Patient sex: M
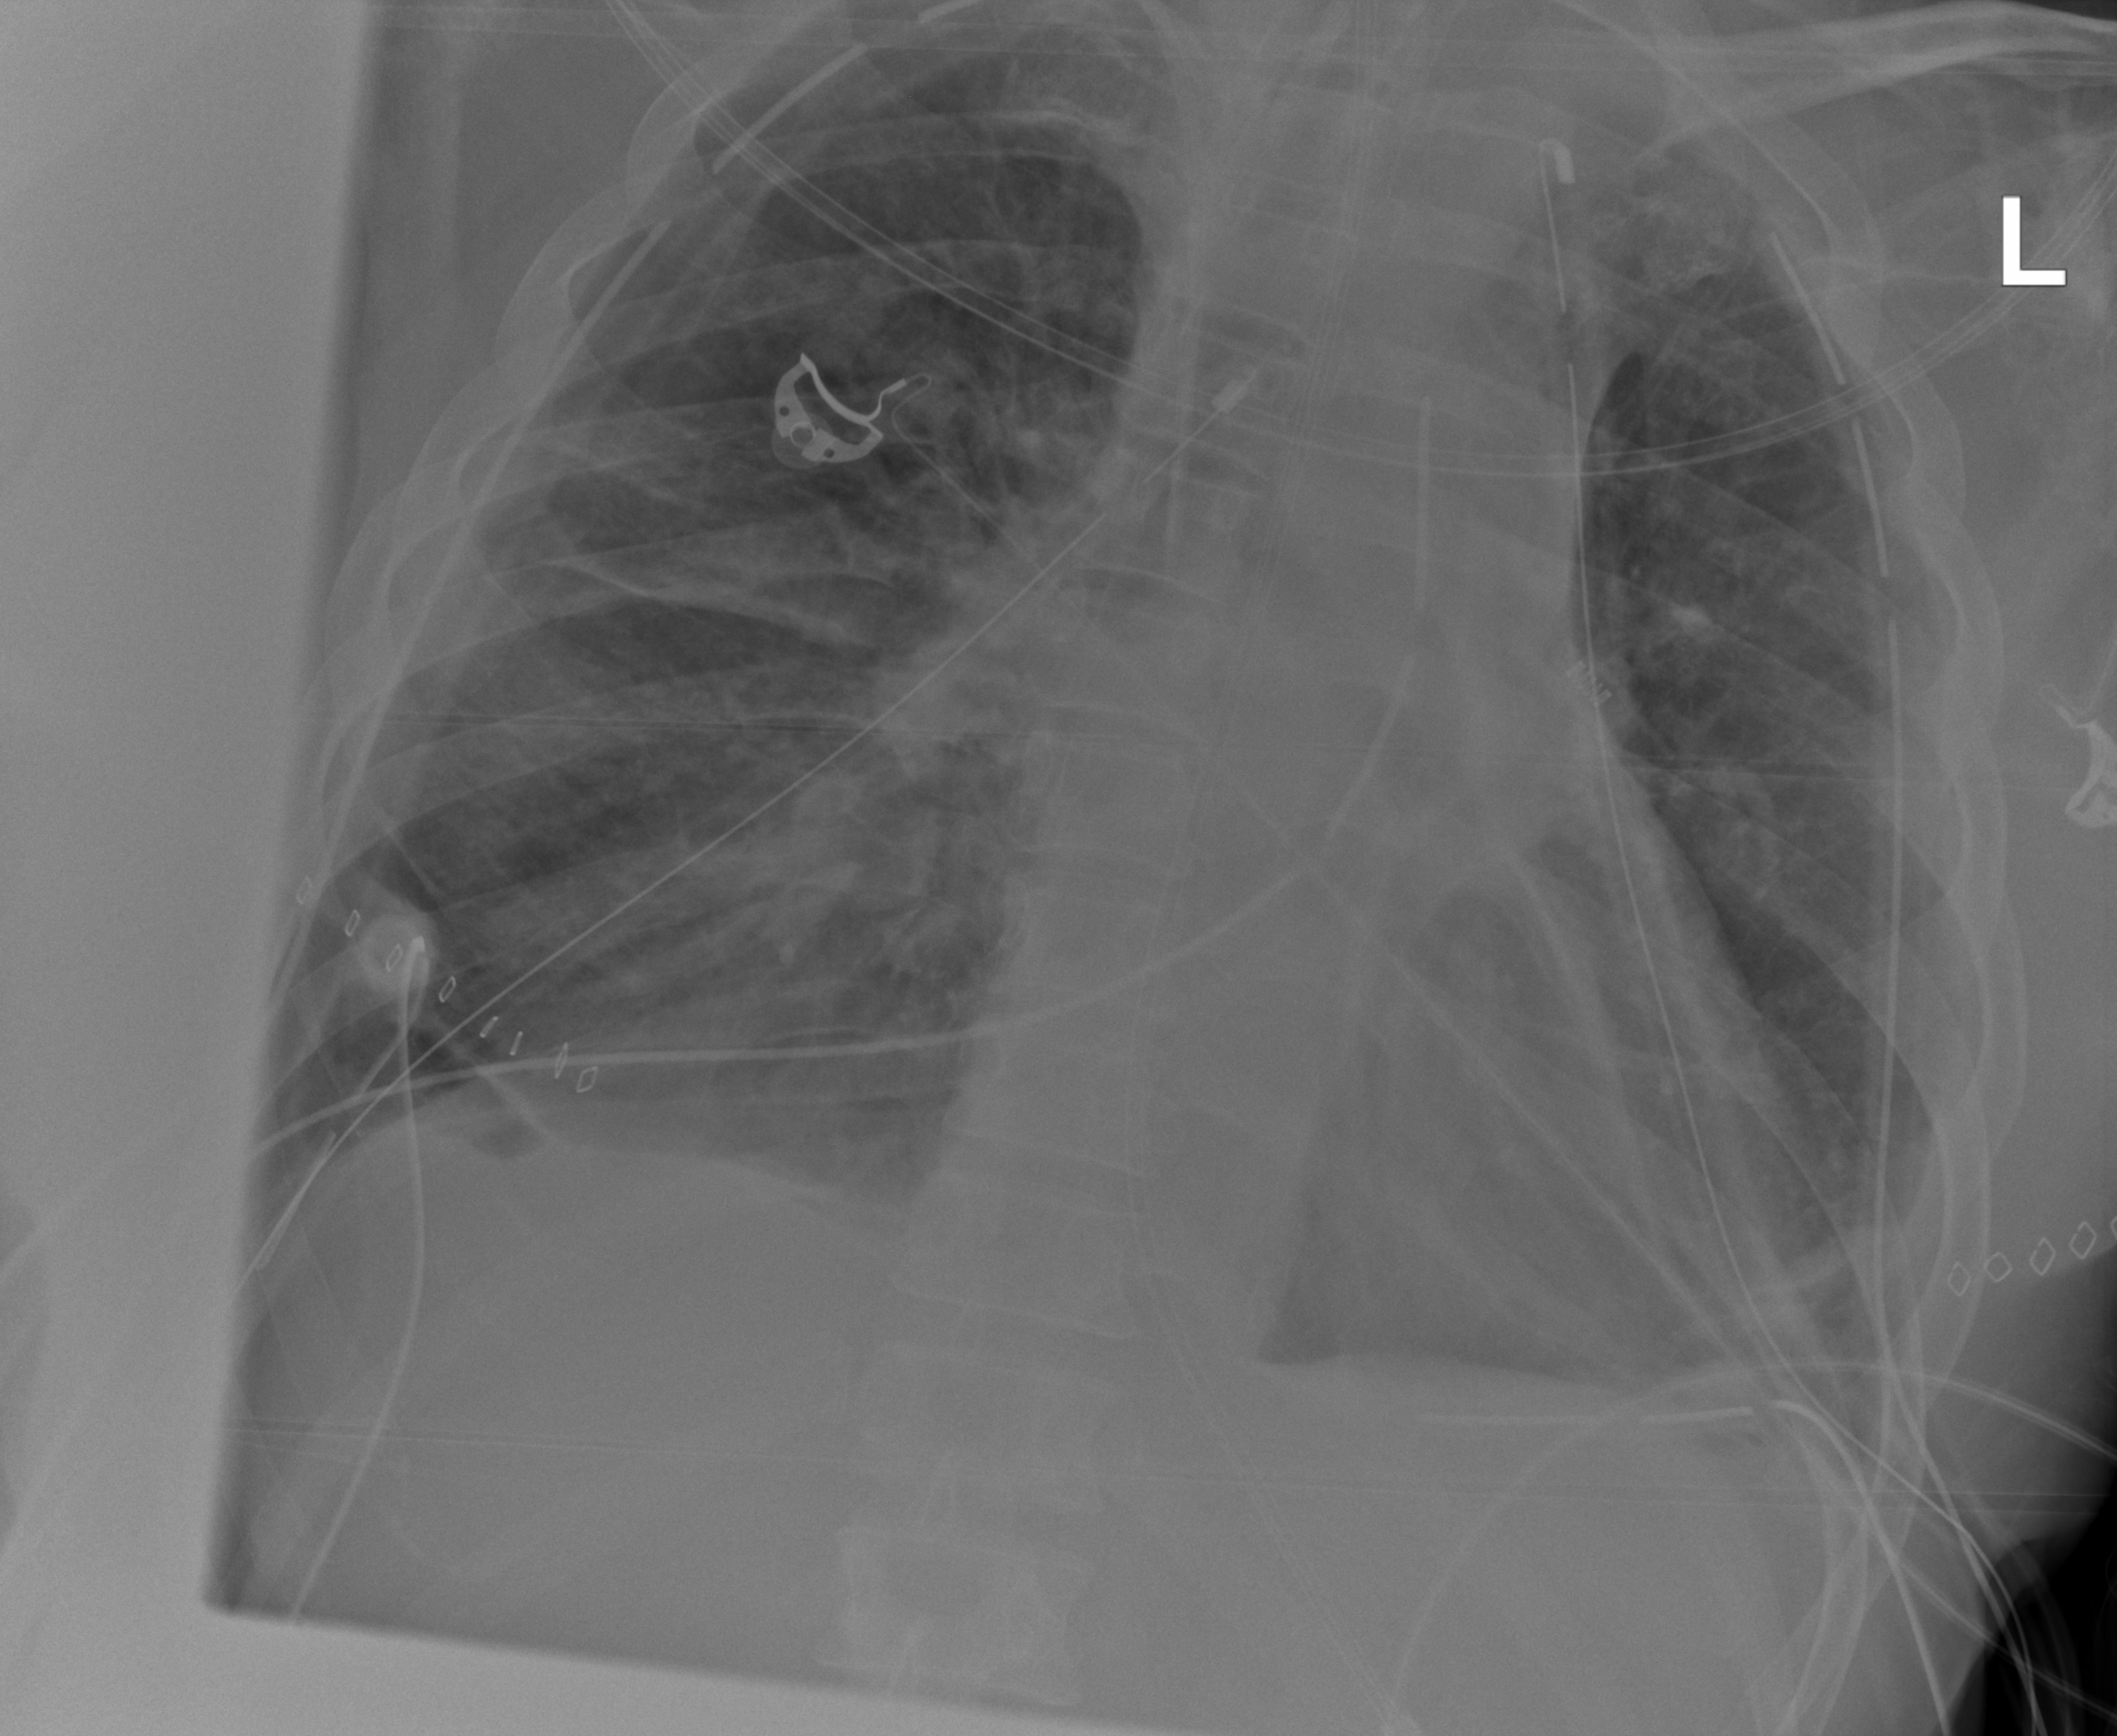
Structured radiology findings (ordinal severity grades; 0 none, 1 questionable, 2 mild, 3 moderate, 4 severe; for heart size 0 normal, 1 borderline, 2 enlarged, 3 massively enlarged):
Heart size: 0
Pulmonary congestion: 1
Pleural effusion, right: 2
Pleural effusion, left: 2
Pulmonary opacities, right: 2
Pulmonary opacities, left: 0
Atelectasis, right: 2
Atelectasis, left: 2